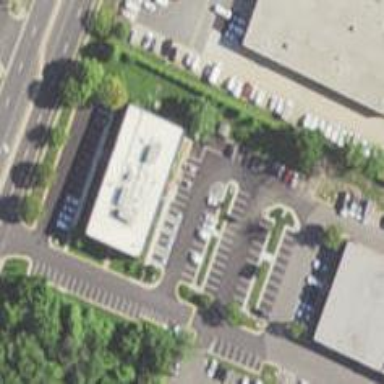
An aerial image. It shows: Commercial area.